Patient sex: M
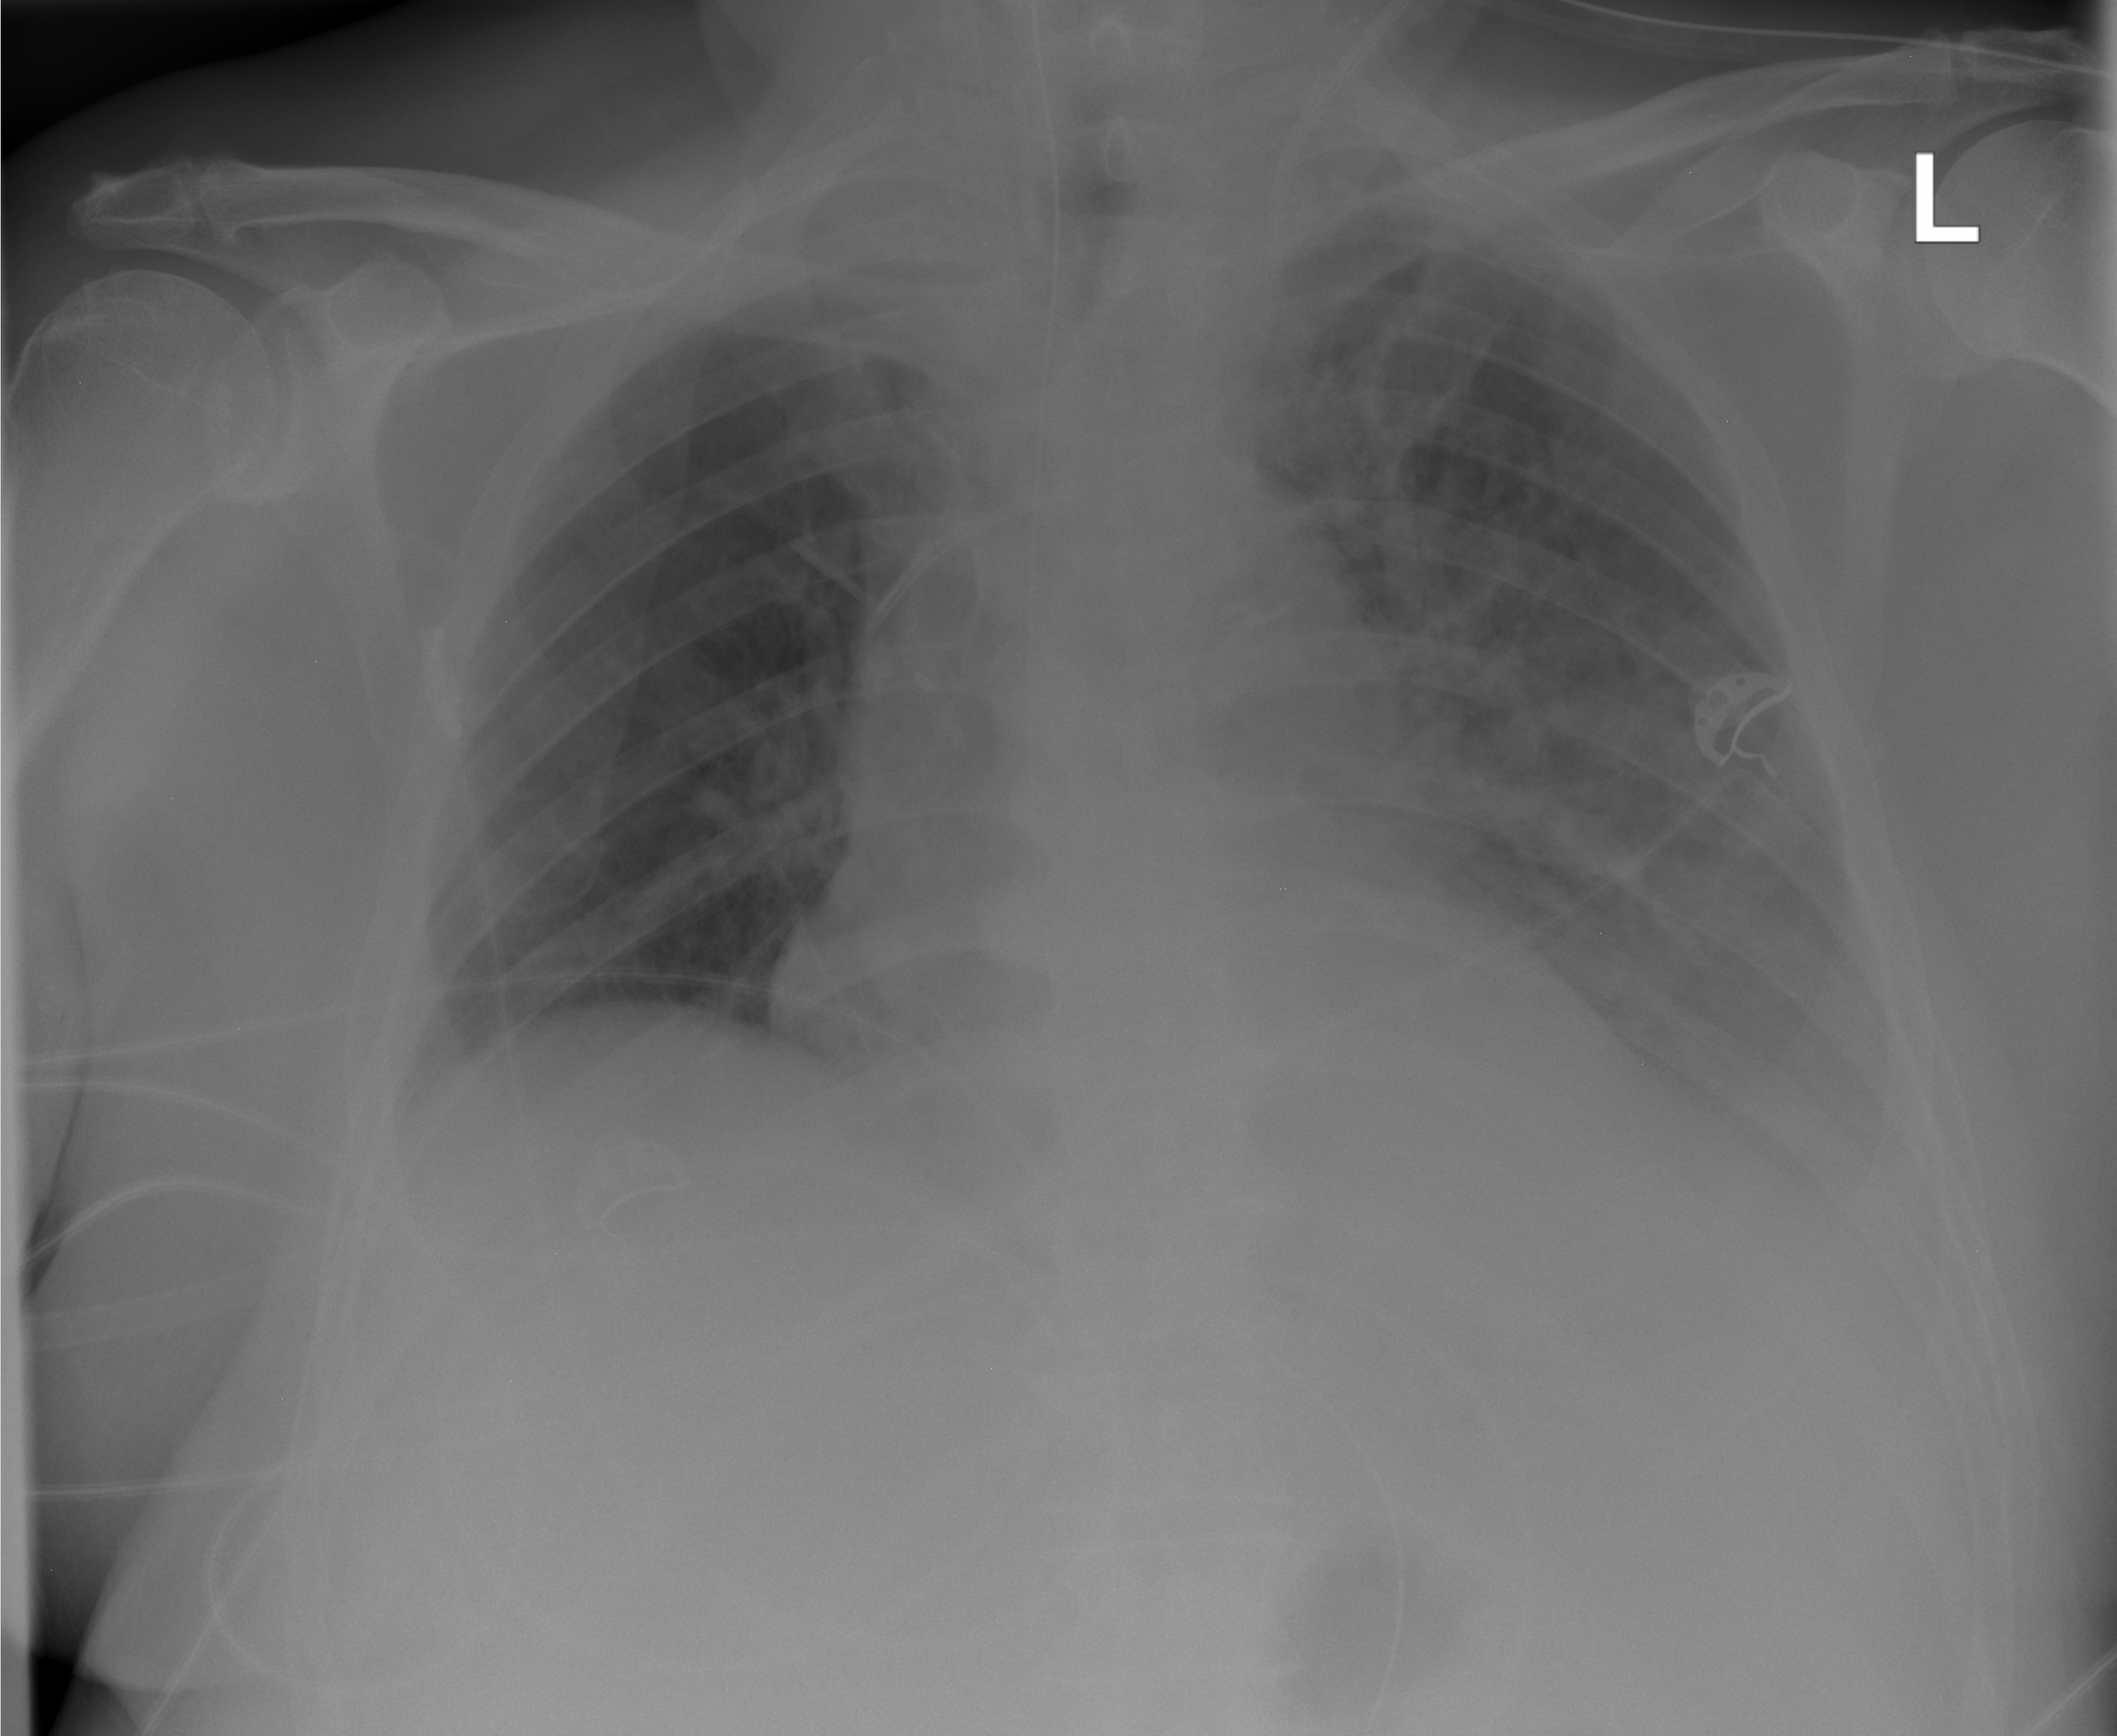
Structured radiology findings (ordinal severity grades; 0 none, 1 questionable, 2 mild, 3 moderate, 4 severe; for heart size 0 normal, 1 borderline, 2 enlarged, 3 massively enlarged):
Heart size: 2
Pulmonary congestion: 2
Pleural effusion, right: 0
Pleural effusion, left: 2
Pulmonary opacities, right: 0
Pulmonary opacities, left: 3
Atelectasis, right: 0
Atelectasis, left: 2